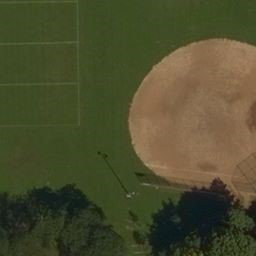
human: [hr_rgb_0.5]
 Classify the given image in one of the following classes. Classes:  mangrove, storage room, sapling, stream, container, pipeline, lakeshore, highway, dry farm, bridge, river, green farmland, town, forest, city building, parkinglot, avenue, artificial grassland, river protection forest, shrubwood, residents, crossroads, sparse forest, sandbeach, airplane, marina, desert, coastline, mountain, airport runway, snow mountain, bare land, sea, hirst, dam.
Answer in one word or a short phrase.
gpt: artificial grassland